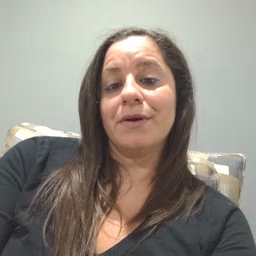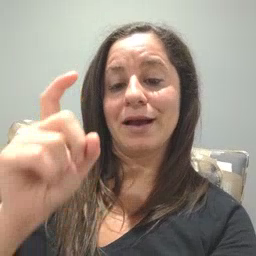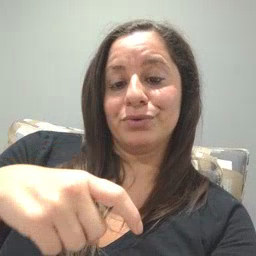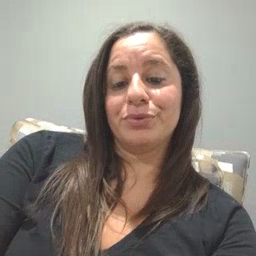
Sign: haveto